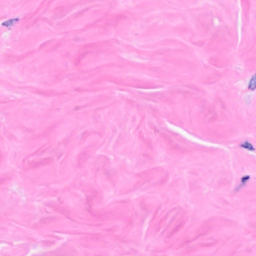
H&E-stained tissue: Breast